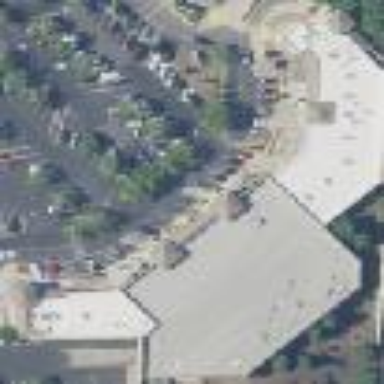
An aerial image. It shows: Retail building.